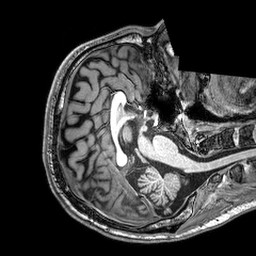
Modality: T1w
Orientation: axial
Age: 20
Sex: male
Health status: healthy
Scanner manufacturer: philips
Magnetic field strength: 3 T